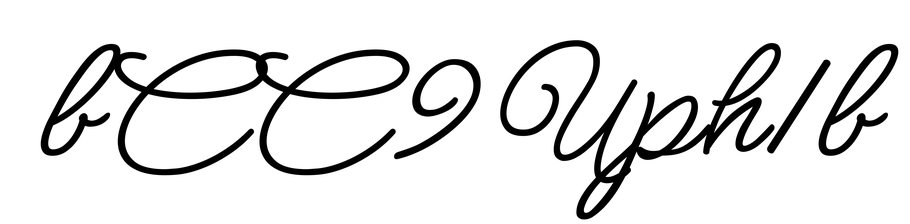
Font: MeowScript-Regular